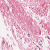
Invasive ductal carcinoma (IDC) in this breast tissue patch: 0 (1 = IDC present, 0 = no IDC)